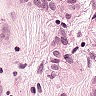
Metastatic tissue present: yes